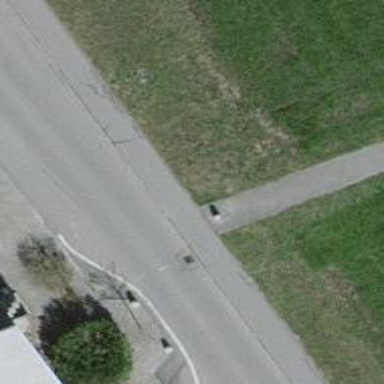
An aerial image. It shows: Bollard.